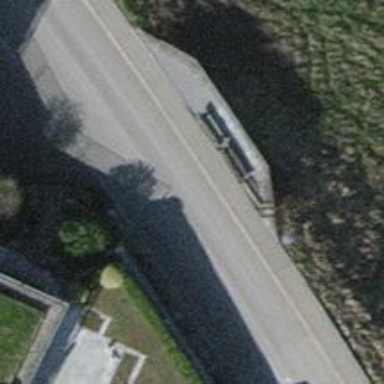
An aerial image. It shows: Brown bench.